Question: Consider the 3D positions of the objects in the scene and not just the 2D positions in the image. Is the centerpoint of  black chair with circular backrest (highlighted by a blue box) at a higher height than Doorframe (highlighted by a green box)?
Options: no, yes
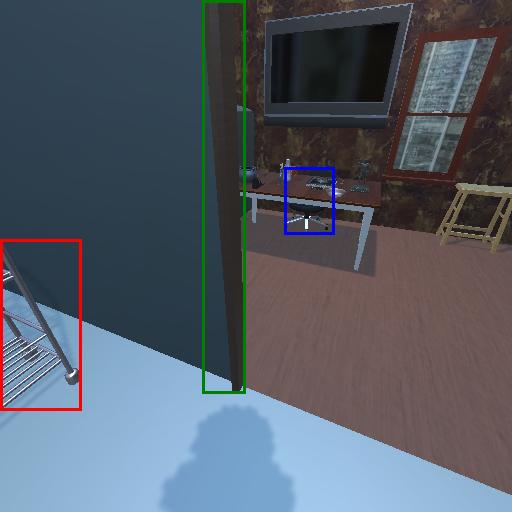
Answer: no